Interaction volume radius: 10 \u00c5
Interaction volume height: 10 \u00c5
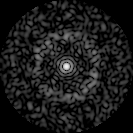
Disorder parameter: 0.8429